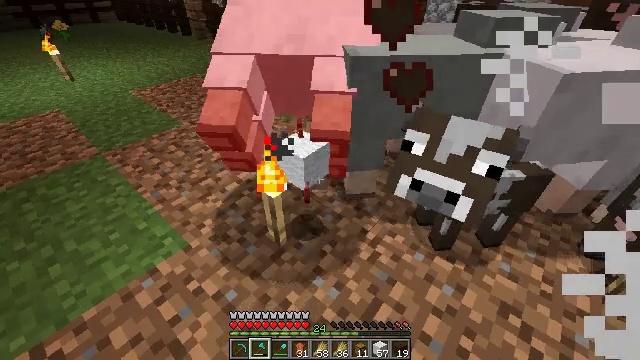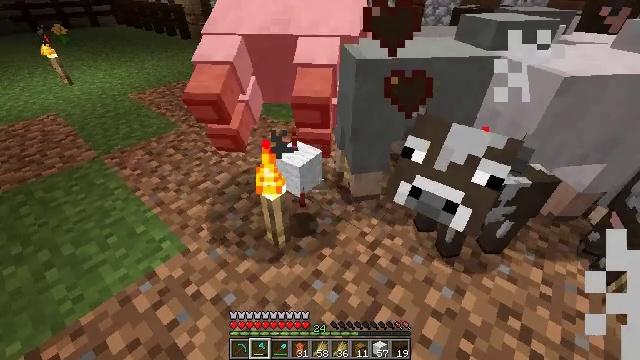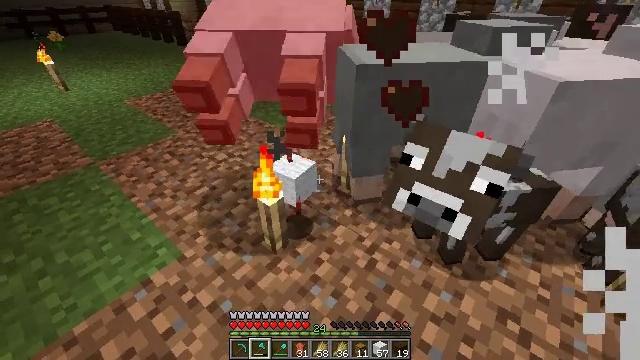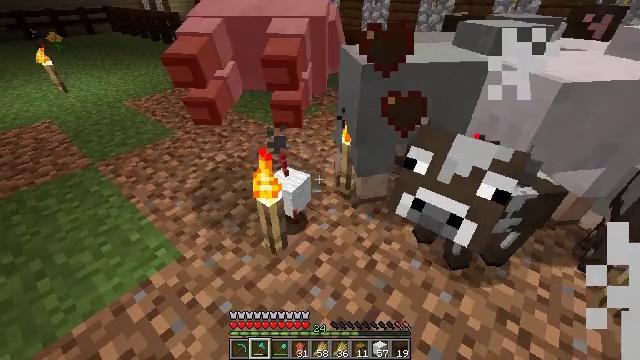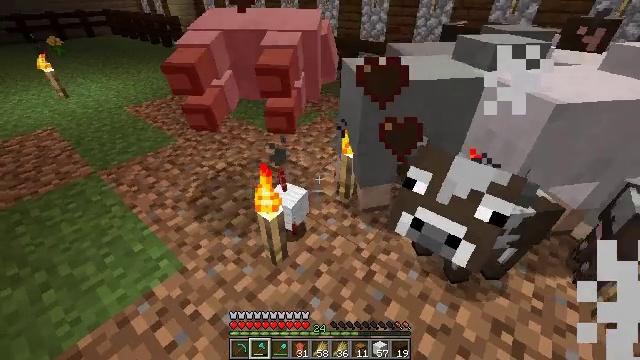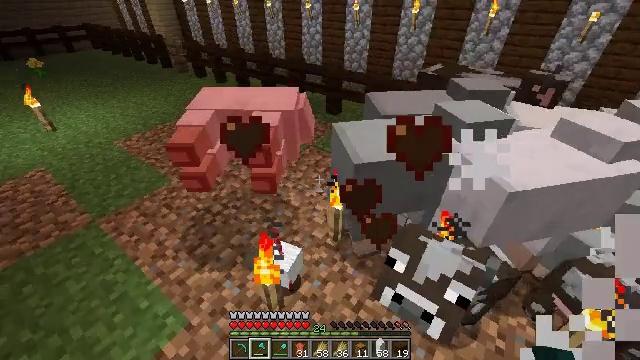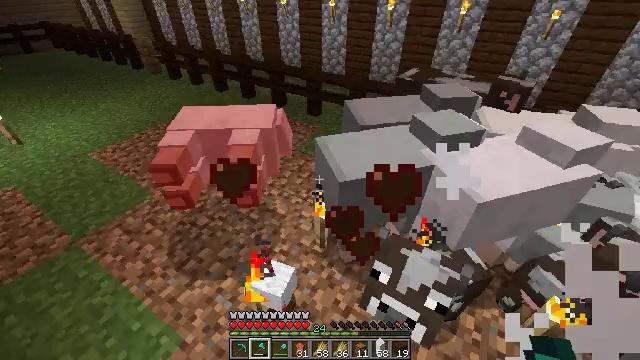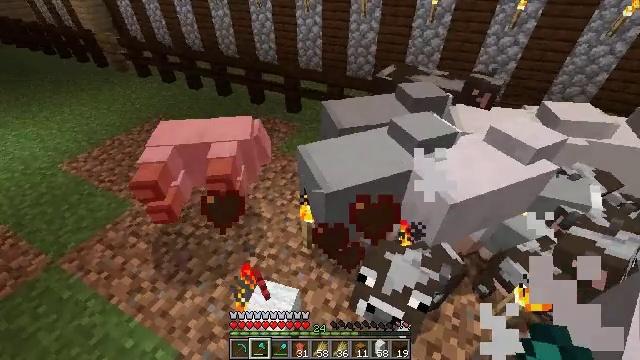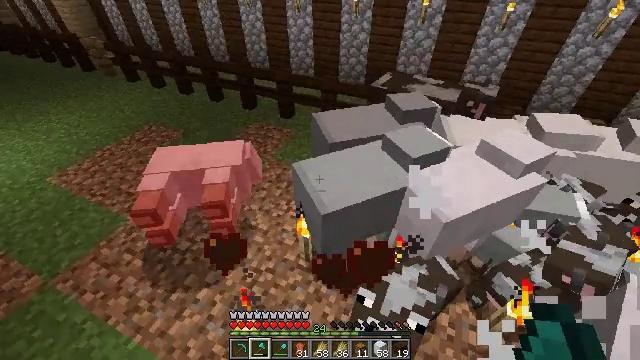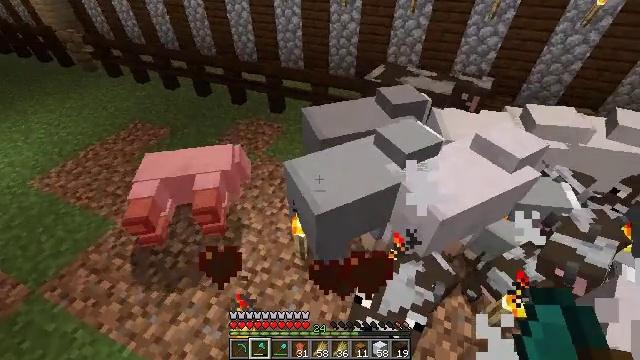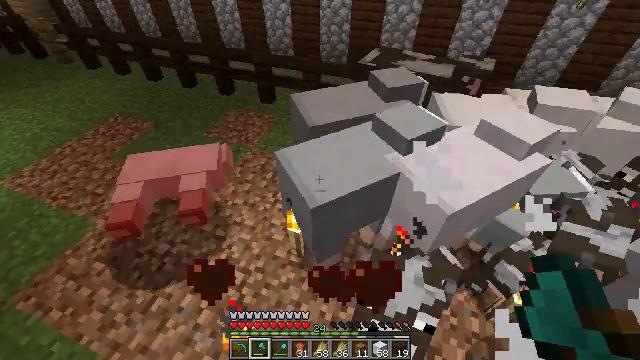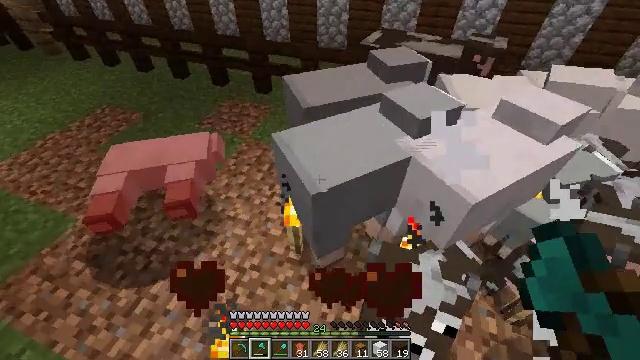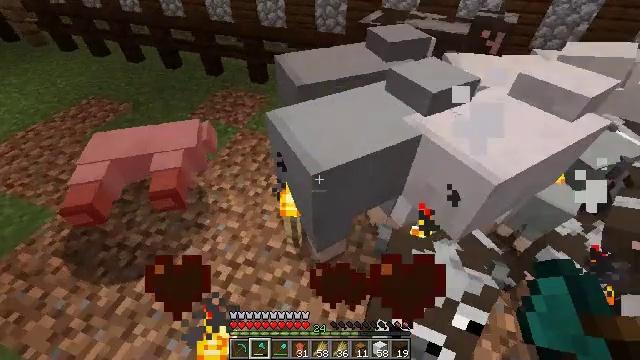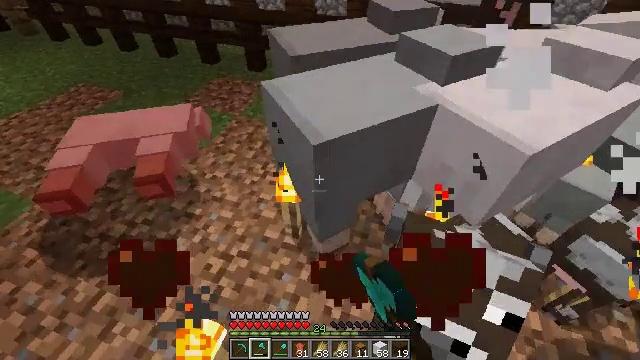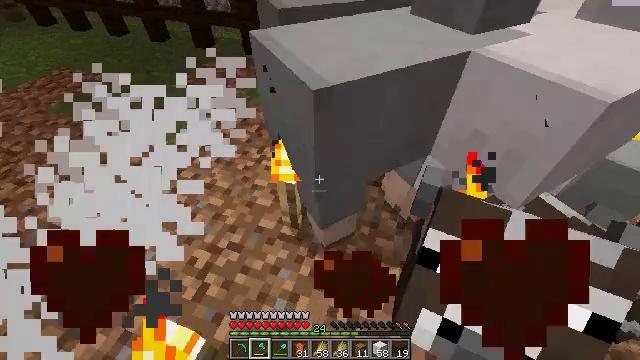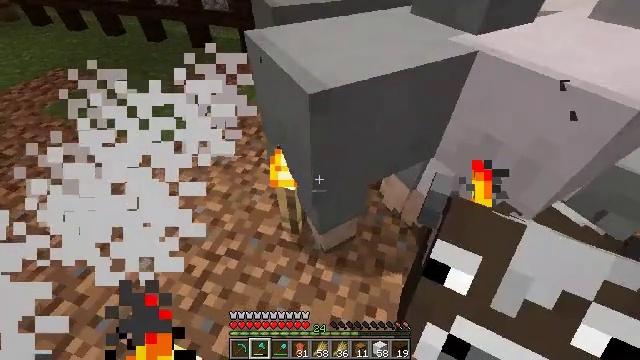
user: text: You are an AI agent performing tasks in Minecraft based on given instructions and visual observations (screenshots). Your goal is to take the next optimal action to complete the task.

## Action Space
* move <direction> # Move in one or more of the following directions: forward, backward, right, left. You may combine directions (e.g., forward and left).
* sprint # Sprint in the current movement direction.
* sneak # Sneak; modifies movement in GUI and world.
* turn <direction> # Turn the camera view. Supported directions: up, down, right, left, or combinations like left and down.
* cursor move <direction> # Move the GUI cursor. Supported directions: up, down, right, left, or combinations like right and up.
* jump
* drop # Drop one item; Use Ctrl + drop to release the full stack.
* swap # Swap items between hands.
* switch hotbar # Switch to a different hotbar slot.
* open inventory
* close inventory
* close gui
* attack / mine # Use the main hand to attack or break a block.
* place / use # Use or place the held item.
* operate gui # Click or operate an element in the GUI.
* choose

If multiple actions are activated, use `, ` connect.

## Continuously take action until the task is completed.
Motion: motion action
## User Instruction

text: Hunt a sheep.
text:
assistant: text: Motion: no_op
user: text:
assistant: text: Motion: turn up
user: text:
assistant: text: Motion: no_op
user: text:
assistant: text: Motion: move forward, jump
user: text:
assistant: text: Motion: move forward, turn right, jump
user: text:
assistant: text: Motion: move forward, turn right and down, jump
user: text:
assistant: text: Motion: move forward, turn right and down
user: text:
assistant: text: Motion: move forward, turn right
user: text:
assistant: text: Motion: turn right and down
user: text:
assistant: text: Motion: turn right and down
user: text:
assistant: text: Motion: no_op
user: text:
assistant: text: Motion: attack / mine
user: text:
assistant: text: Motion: attack / mine
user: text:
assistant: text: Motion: attack / mine
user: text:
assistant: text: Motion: attack / mine
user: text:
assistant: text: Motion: no_op
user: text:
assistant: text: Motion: no_op
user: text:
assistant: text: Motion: turn right
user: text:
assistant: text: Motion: turn right and up
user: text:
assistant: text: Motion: turn right and up
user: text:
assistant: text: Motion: turn right and up
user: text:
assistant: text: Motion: no_op
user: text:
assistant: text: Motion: no_op
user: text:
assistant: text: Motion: no_op
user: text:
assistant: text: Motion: jump
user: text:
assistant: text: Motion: move forward, turn right, jump
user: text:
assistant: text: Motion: move forward, turn right and down, jump
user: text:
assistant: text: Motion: move forward, turn right and down, jump
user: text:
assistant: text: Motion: move forward, turn right and down
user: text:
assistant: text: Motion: no_op